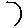
Label: hexagon